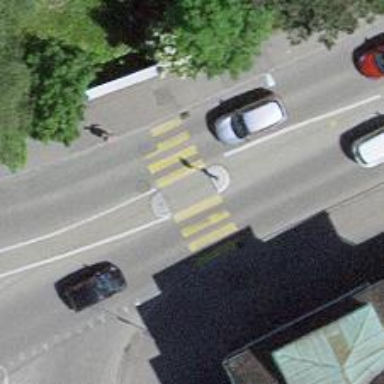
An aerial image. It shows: Zebra crossing with island in the middle. The crossing reference is zebra.